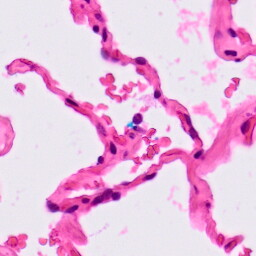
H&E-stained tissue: Lung